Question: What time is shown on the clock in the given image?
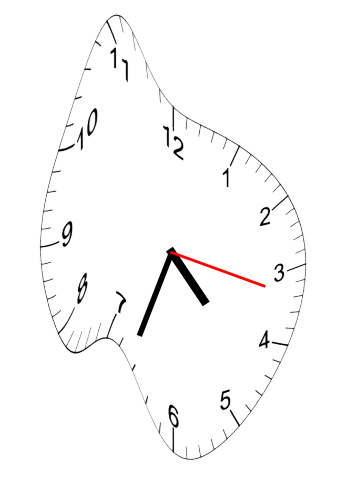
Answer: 04:33:17